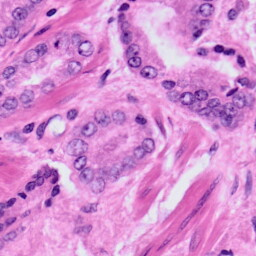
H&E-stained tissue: Prostate